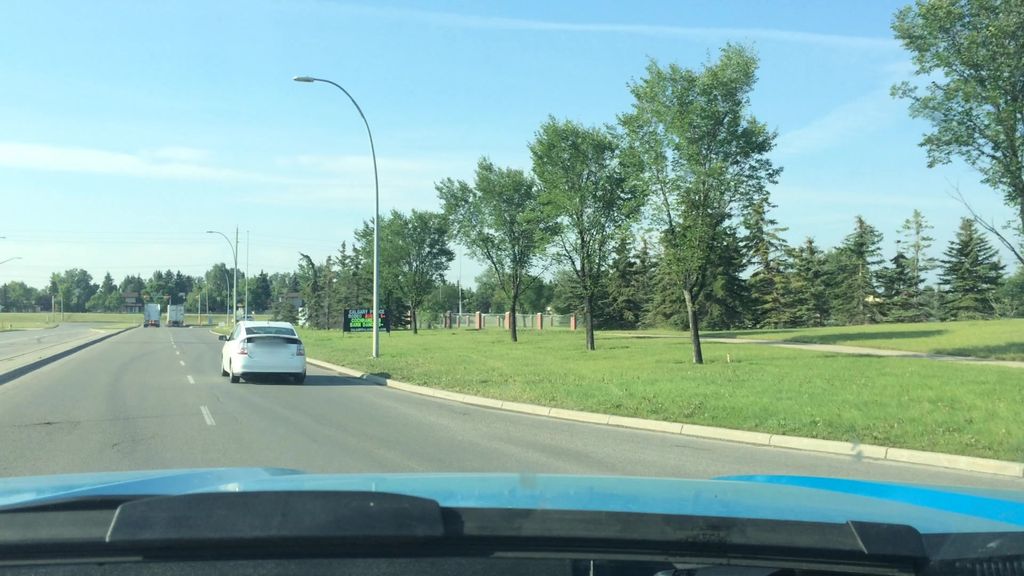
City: calgary